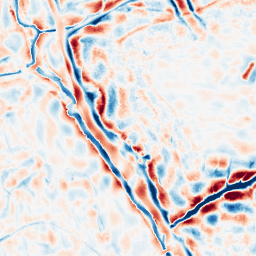
Category: wavelet
Decomposition family: wavelet_dwt
Decomposition parameters: wavelet: db8
level: 4
Upsampling method: sinc_hamming
Upsampling parameters: scale: 8
kernel_size: 16
Upsampling scale: 8